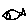
Label: fish